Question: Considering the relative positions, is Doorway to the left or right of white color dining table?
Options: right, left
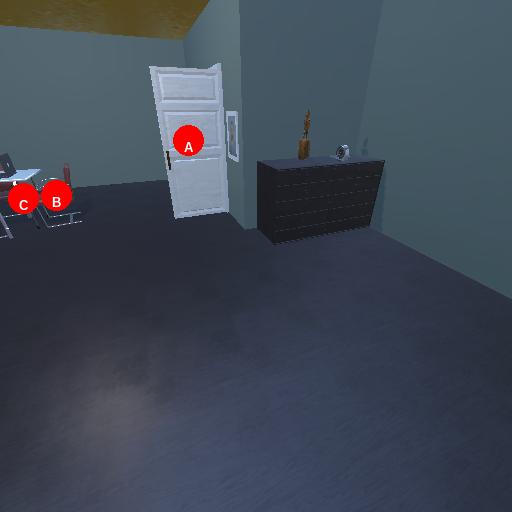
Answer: right